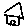
Label: house